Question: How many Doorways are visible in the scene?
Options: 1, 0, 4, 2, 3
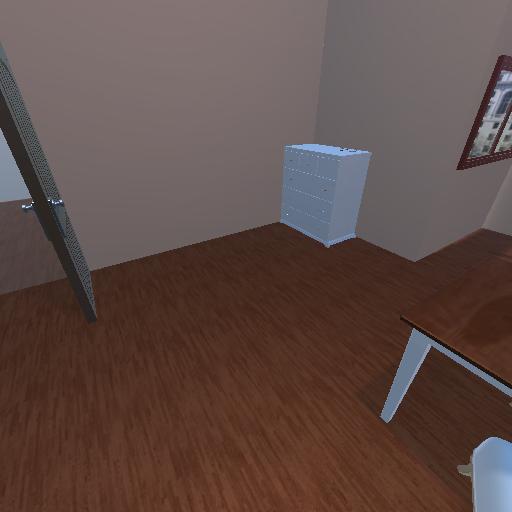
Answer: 1